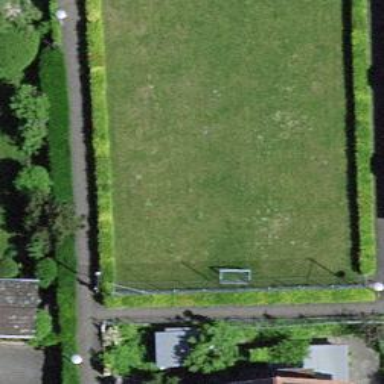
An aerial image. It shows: Soccer pitch with grass surface for leisure land.